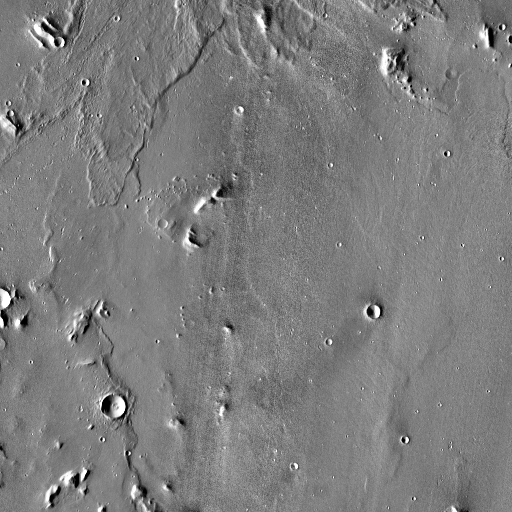
Crater classes present: Background, Other